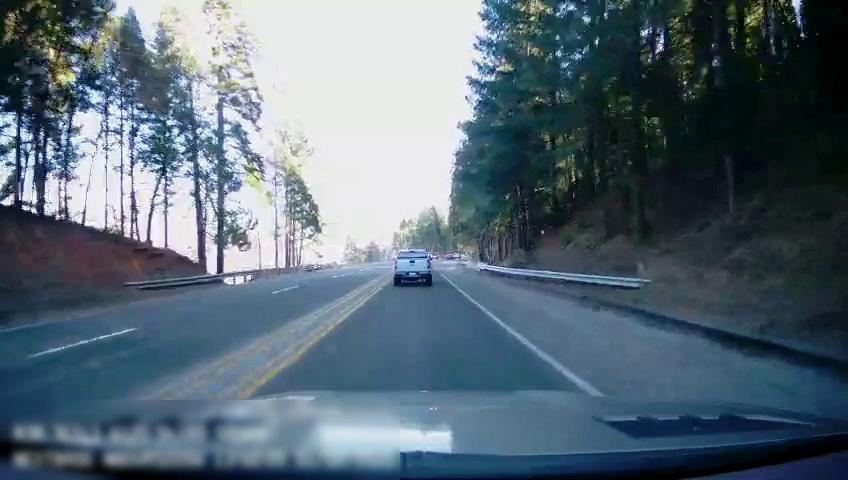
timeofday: Day
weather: Sunny
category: Drivable Space
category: Vehicles | Truck
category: Lanes | Alternate Lane
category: Lanes | Current Lane
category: Lanes | Current Lane
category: Lanes | Opposite Lane
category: Lanes | Opposite Lane
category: Lanes | Opposite Lane
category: Lanes | Opposite Lane